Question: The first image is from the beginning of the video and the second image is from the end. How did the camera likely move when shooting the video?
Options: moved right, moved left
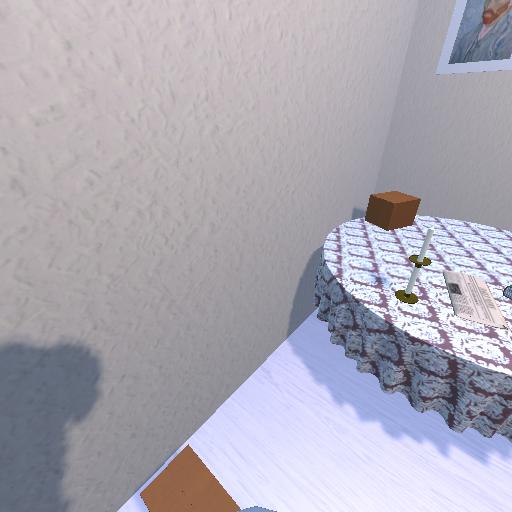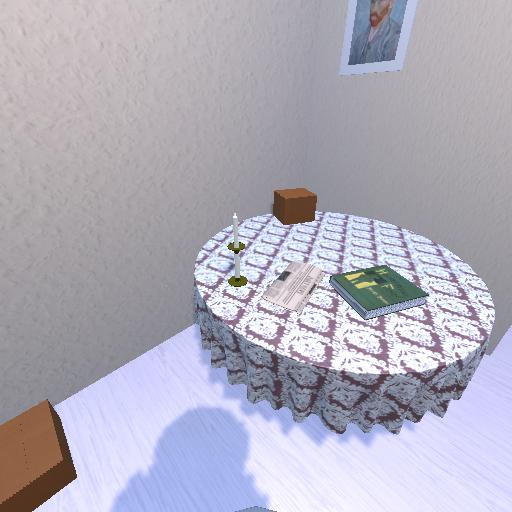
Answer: moved right